Field crop: maize
Growth stage: 2
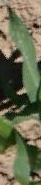
Species: maize